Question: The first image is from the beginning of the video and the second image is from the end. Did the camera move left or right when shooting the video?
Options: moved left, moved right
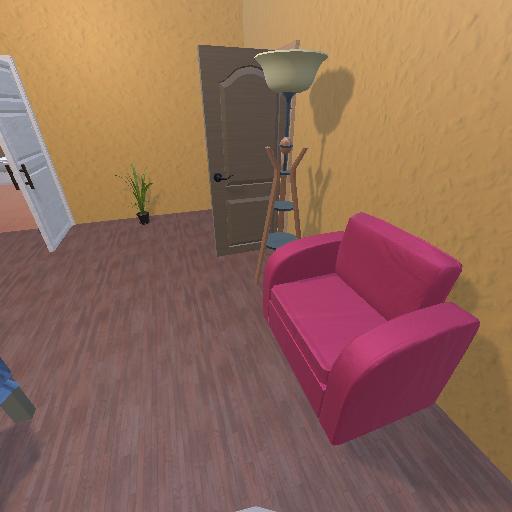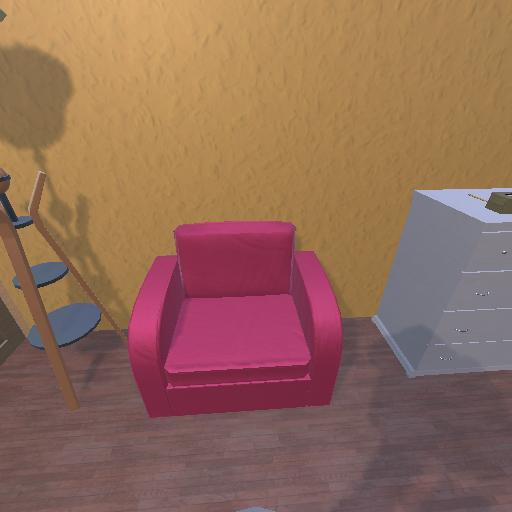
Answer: moved left